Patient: sex M, age 76
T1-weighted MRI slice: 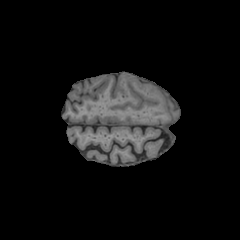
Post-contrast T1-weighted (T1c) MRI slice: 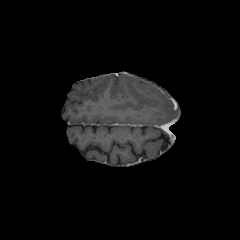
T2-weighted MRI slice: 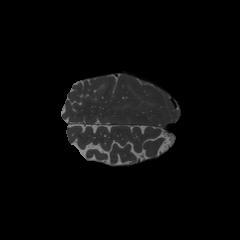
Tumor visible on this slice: no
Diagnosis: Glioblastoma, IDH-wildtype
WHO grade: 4